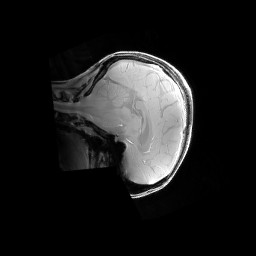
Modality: PDw
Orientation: sagittal
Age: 30
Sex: female
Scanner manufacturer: siemens
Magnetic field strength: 6.98 T
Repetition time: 1.3 s
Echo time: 0.00231 s